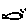
Label: fish